Question: My problem is that I cannot display my glyphicon before my inputs.

Here is my code:
'''
<div class="modal fade " id="login" tabindex="-1" role="dialog" aria- labelledby="myModalLabel" aria-hidden="true">
<div class="modal-dialog">
<div class="modal-content">
<div class="modal-header text-center">
<button type="button" class="close" data-dismiss="modal" aria-hidden="true">&times; </button>
<h4 class="modal-title">Log in</h4>
</div>{{--close modal header --}}
<div class="modal-body text-center">
{{ Form::open(array('url'=>'/' ,'role'=>'form')) }}
@if($errors->count()>0)
<div class="alert alert-danger" style="text-align:center;">
<p>Errors</p>
<ul>
@foreach($errors->all() as $error)
<li>
{{$error}}
</li>
@endforeach
</ul>
</div>
@endif
@if(Session::has('flash_message'))
<div class="alert alert-danger" style="text-align:center;">
<p>{{Session::get('flash_message')}}</p>
</div>
@endif
<div class="form-group">
<span class="glyphicon glyphicon-user ">
{{ Form::text('username', null, ['required'=>'1','placeholder'=>'Username','id'=>'user','class'=>'form-control']) }}
</span>
</div>
<div class="form-group">
<span class="glyphicon glyphicon-lock ">
{{ Form::password('password', ['required'=>'1','placeholder'=>'Password','id'=>'password','class'=>'form-control']) }}
</span>
</div>
<br/>
{{' &nbsp; &nbsp;&nbsp;&nbsp;&nbsp;&nbsp;&nbsp;&nbsp;
'}}
{{ Form::submit('login',['class'=>'btn']) }}
or
{{ Form::button('Sign up',['class'=>'btn btn-danger','data-dismiss'=>'modal','data-toggle'=>'modal','data-target'=>'#signup'])
}}
{{ Form::close() }}
</div>{{--close modal body --}}
<div class="modal-footer">
<button type="button" class="btn btn-default" data-dismiss="modal">Close</button>
</div>
</div><!-- /.modal-content -->
</div><!-- /.modal-dialog -->
</div> {{--close modal --}}
'''
Where rows such as {{ Form::text('username', null, ['required'=>'1','placeholder'=>'Username','id'=>'user','class'=>'form-control']) }}
are Laravel 4 commands which generate input type="text" name="text" class="form-control pleceholder= ...
Please answer only for bootstrap 3..
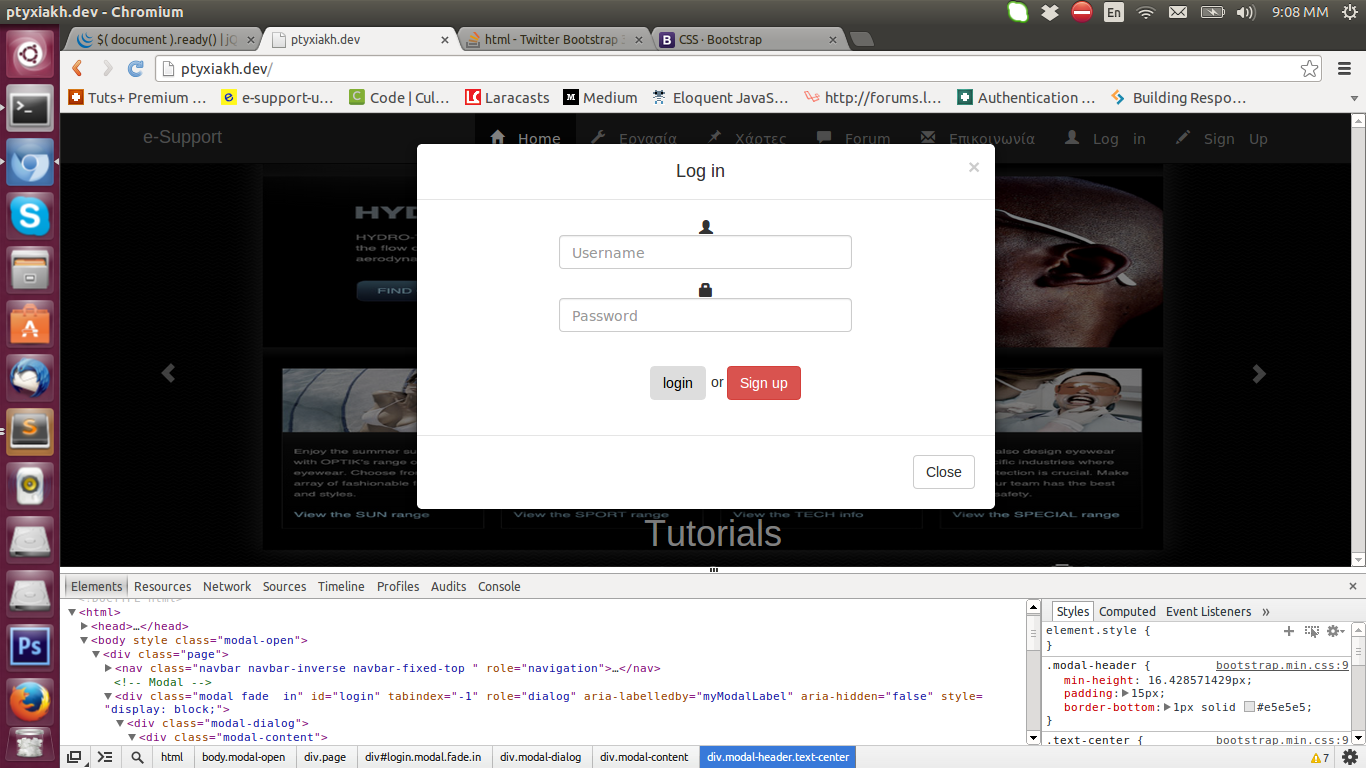
Answer: You could use '.form-horizontal', and put your glyphicon in an other column than the field :

'''
<form class="form-horizontal" role="form">
<div class="form-group">
<label class="col-sm-1 col-sm-offset-3 control-label"><span class="glyphicon glyphicon-user"></span></label>
<div class="col-sm-5">
<input type="text" placeholder="Username" class="form-control"/>
</div>
</div>
<div class="form-group">
<label class="col-sm-1 col-sm-offset-3 control-label"><span class="glyphicon glyphicon-lock"></span></label>
<div class="col-sm-5">
<input type="password" placeholder="Username" class="form-control"/>
</div>
</div>
<br/>
<input type="submit" class="btn btn-default" value="Login"/>
&nbsp;or&nbsp;
<input type="submit" class="btn btn-danger" value="Sign up"/>
</form>
'''
Play with 'col-sm-x' and 'col-sm-offset-x' to get the width you need.
<URL>